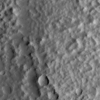
Label: not_dusty